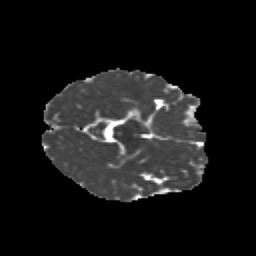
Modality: MD
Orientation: axial
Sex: female
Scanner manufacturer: siemens
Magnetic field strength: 3 T
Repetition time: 5 s
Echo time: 0.071 s